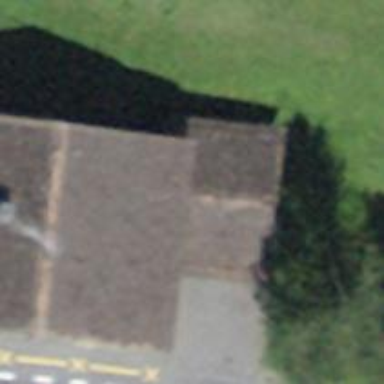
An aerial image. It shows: Post box.